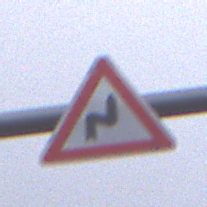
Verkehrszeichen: DoppelkurveRechts
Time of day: MorningAfternoon
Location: Outdoor (Urban)
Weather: PartlyCloudy
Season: NotSpecified
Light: Natural